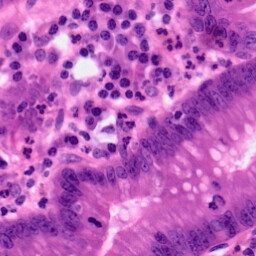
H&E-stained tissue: Pancreatic